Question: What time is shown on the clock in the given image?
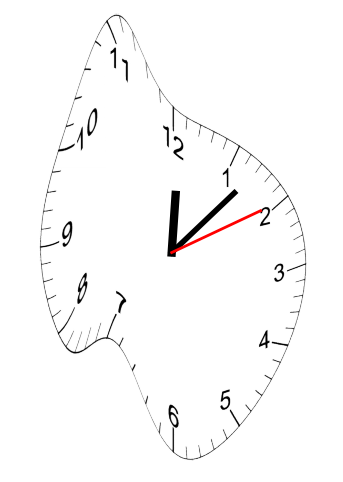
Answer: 12:07:10